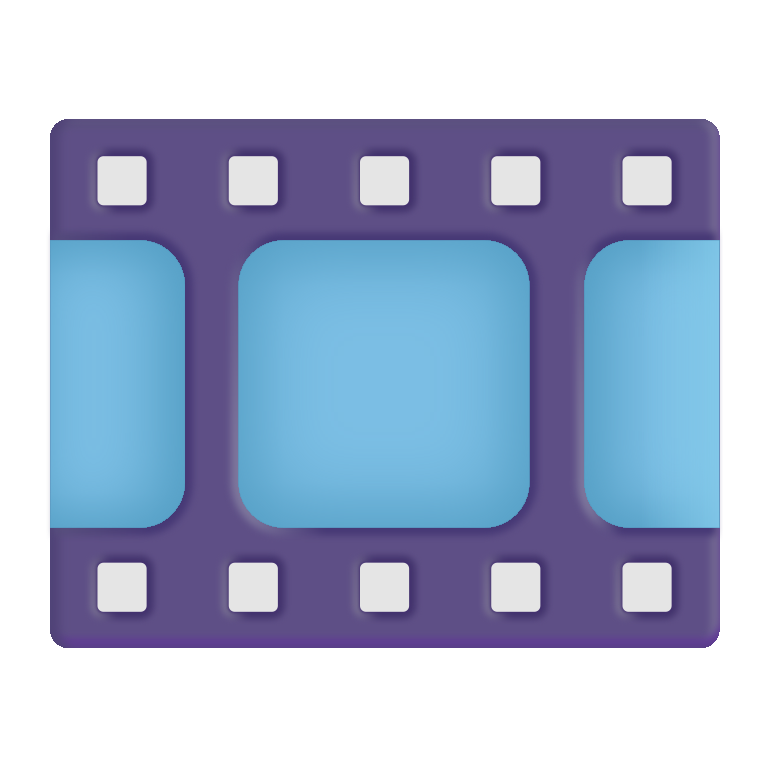
film frames color